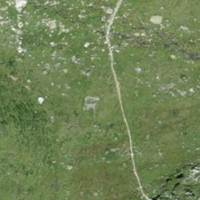
EUNIS habitat code: 26
Species observed at this site:
Sempervivum montanum